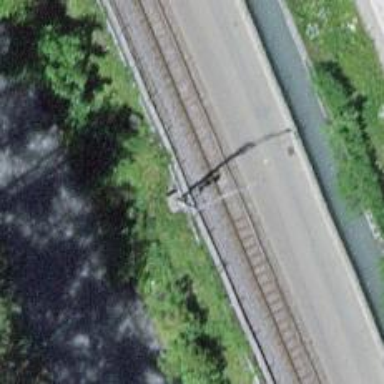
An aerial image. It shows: Railway signal.